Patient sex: M
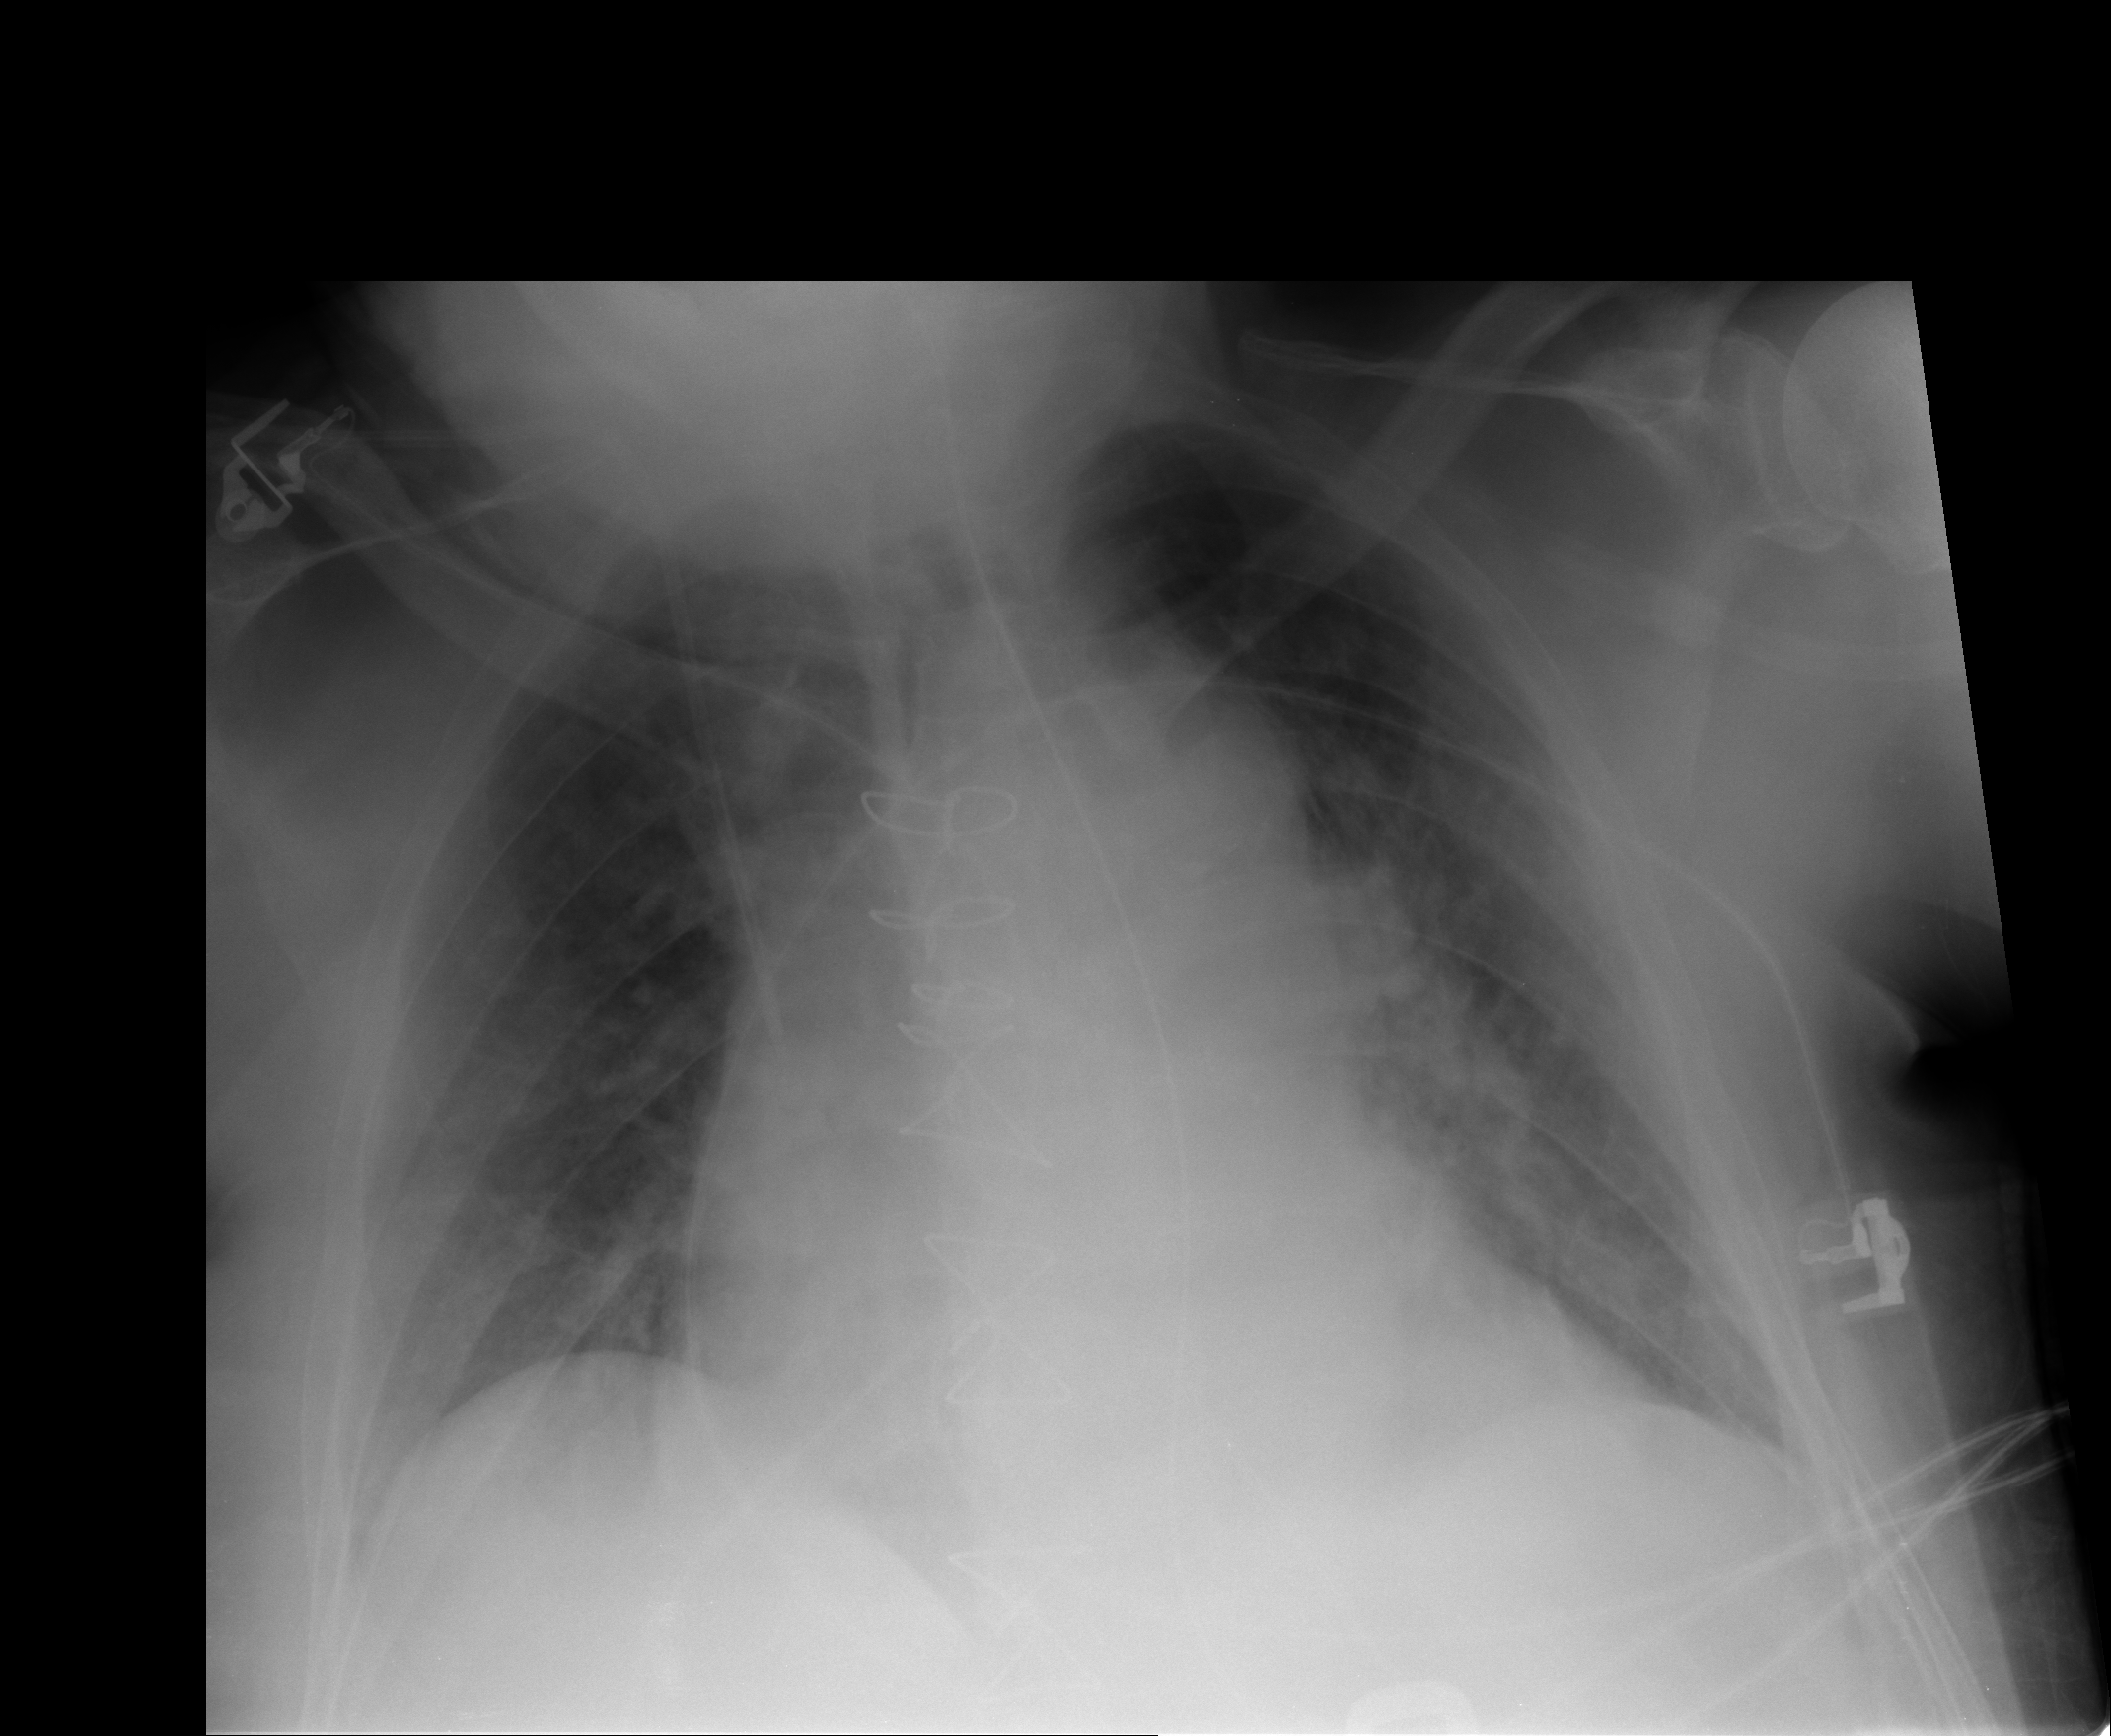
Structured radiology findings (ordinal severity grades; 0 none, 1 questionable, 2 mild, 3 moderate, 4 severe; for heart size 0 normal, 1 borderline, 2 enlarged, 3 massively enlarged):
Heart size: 2
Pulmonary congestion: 1
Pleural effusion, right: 1
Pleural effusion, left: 1
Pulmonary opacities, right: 0
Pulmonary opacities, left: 0
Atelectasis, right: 1
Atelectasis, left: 1